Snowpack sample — Rabbit Ears Pass, Jackson County, Colorado, USA (12/17/25, 1:08 PM MST)
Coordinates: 40.387, -106.625
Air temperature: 34 °F
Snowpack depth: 46 cm
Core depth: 40 cm
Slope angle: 6°, slope face: 165°
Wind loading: medium
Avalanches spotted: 0
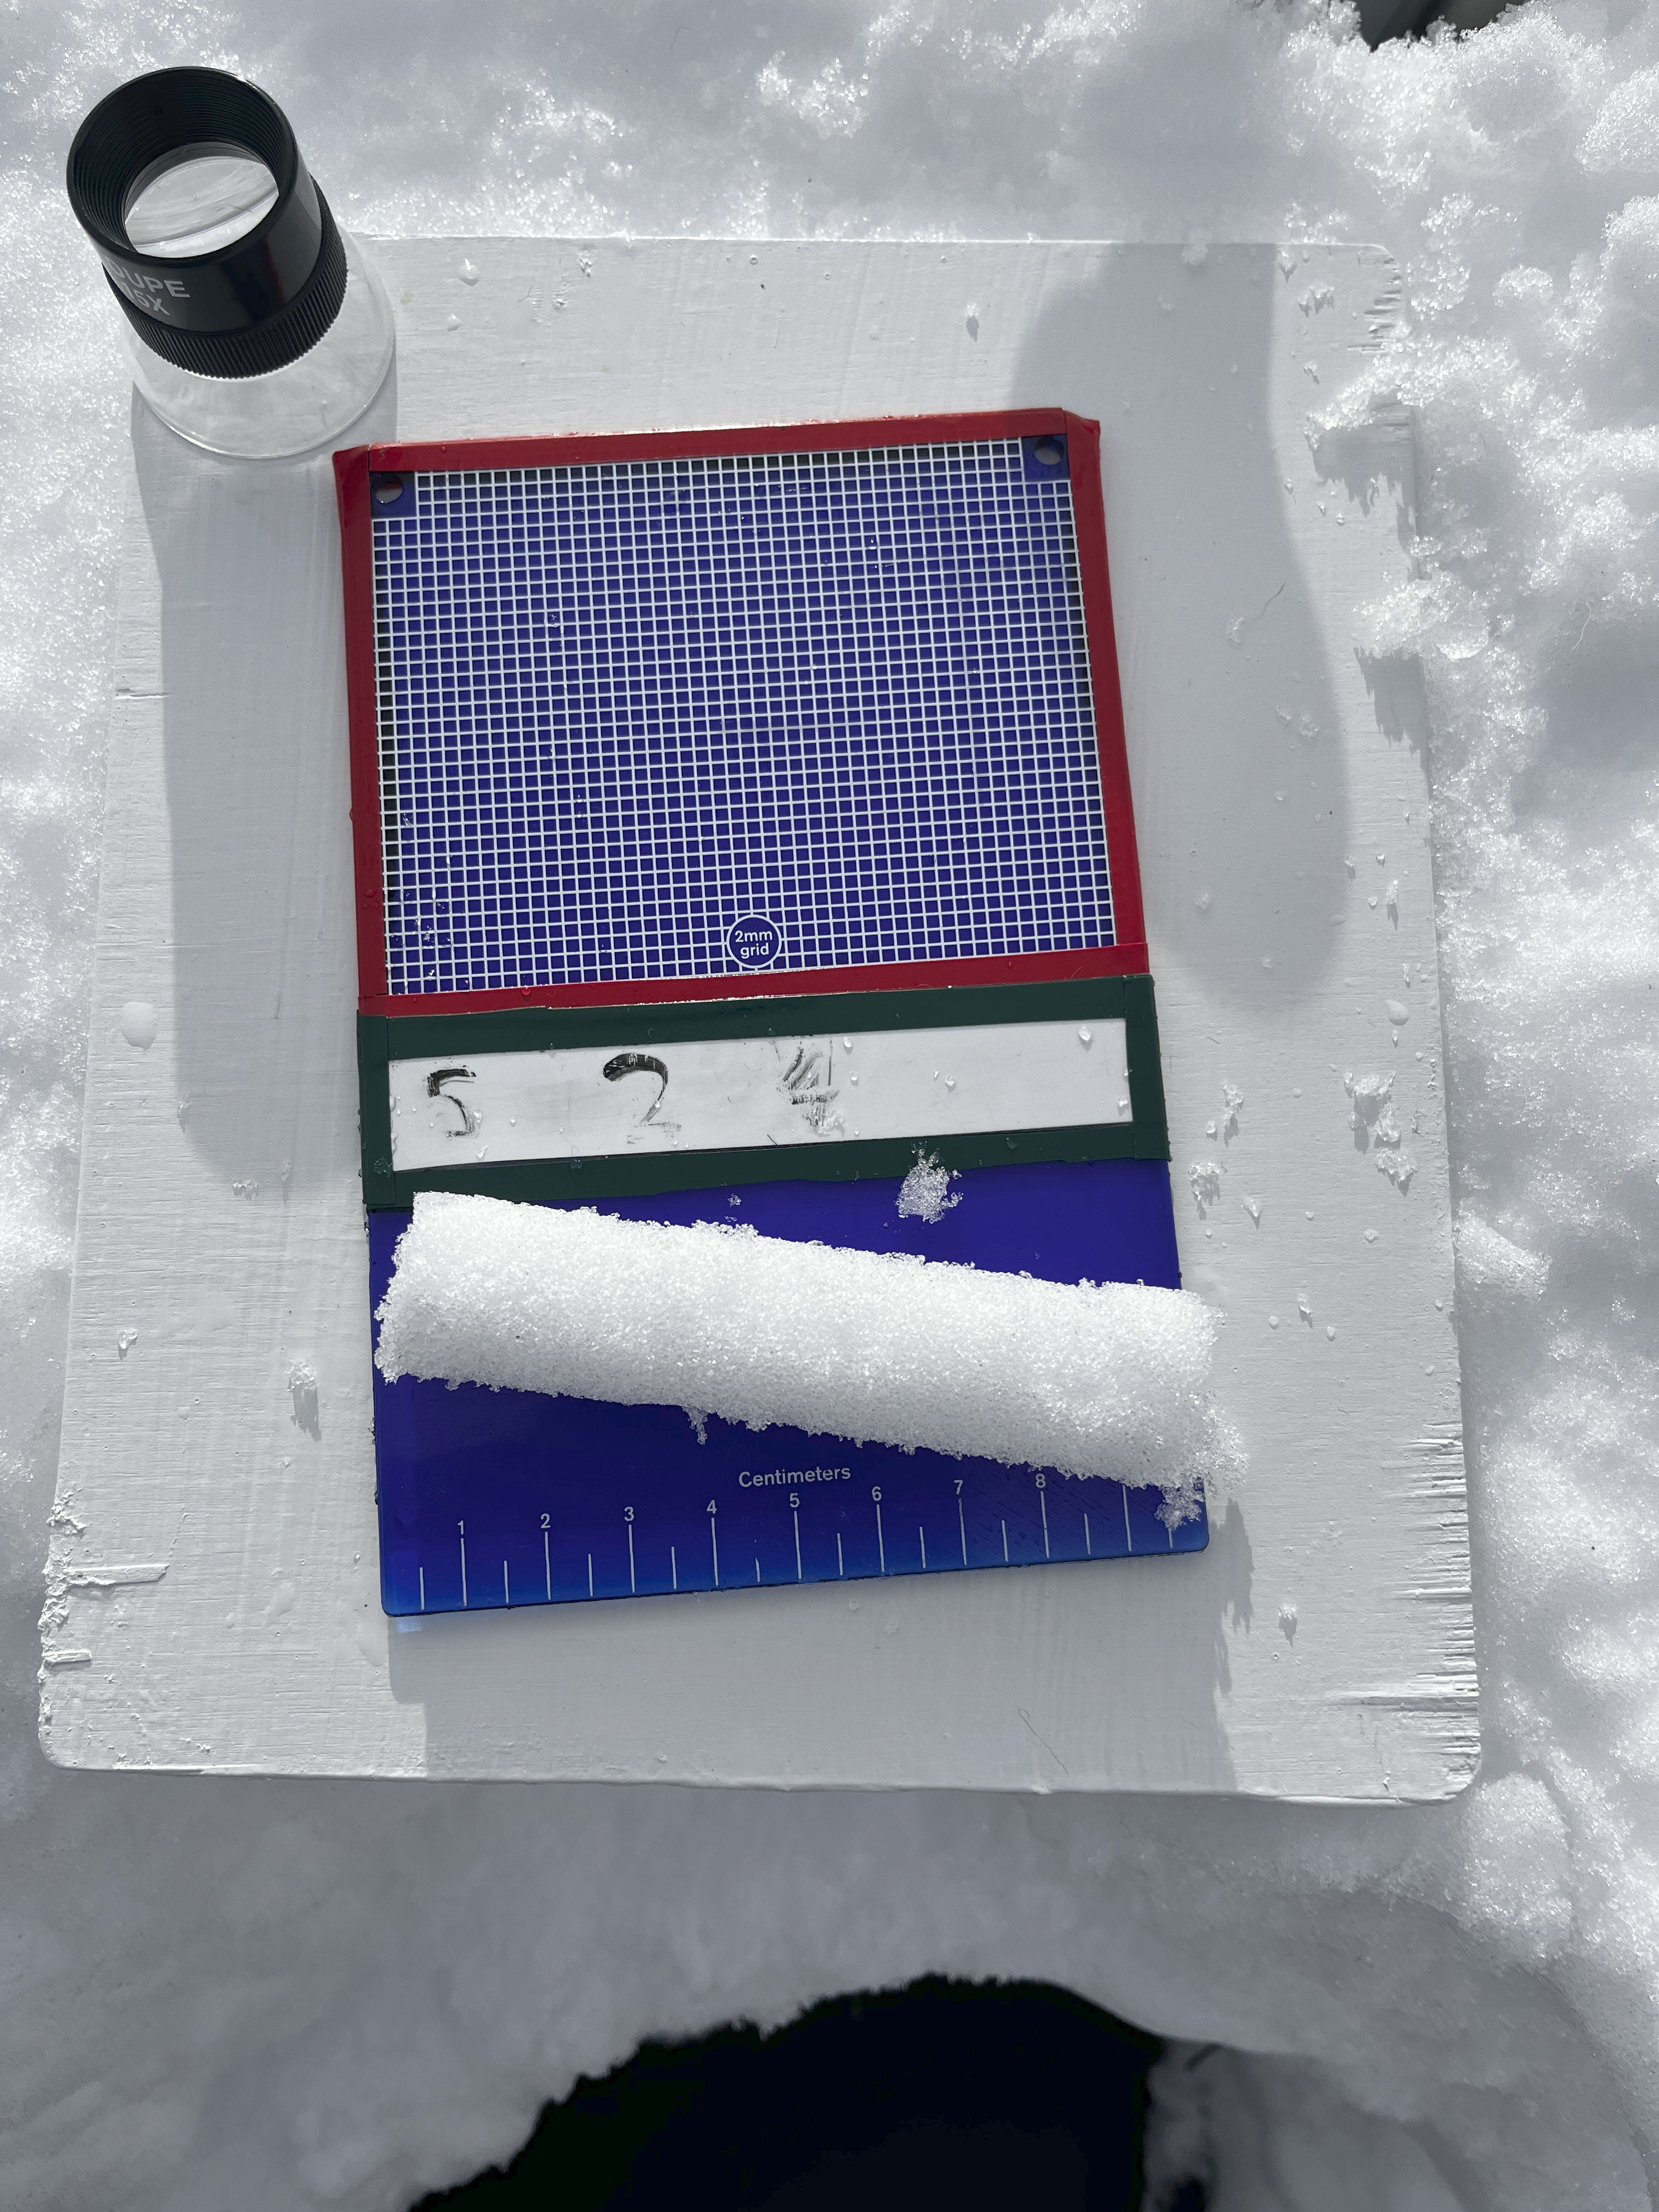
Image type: crystal_card
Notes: No avalanches spotted nearby, although collected in a meadowy area with minimal risk on this face of the pass.